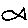
Label: fish